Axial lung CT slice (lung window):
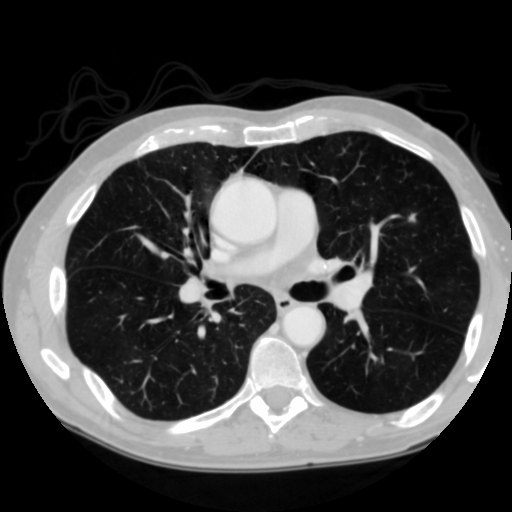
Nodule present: yes
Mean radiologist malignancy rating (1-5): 3